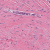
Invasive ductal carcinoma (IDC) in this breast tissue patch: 0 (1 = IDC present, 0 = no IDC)